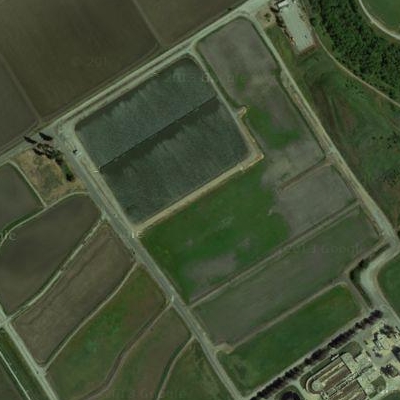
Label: bField